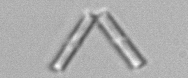
Label: Thalassionema